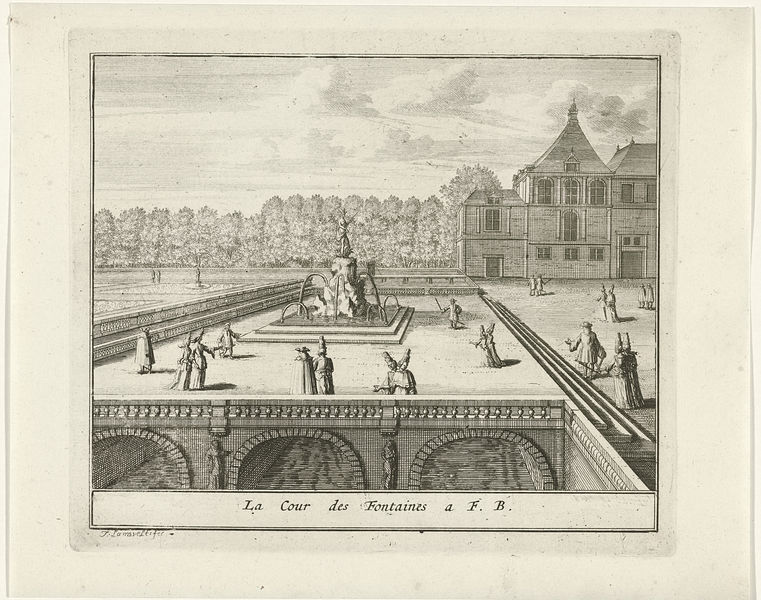
Titel: Gezicht op de Cour de la Fontaine van het paleis van Fontainebleau
Künstler: Jan Lamsvelt
Standort: Amsterdam
Institution: Rijksmuseum
Schlagwörter: femmes, paris, france, gris, homme, cour, lac, femme, ville, couple, croquis, dessin, chateau, fenetres, fusain, crayon, jardin, versailles, fontaine, hommes, estampe, promenade, place, abre, vilel, nobles, couples, promener, abres, fontaines, fontaineblau